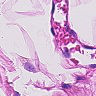
Metastatic tissue present: no